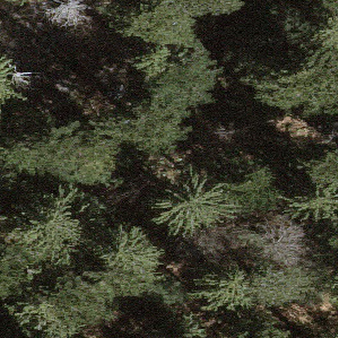
Label: other